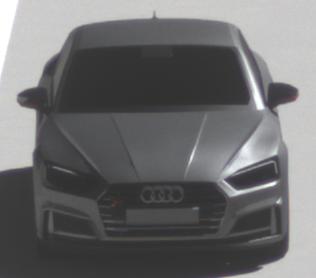
Make: Audi
Model: S5 Sportback
Detailed model: 8T Facelift
Model produced from: 2011
Model produced until: 2016
Doors: 5
Color: gray
Road condition: dry road
Daytime: midday
Contrast: high contrast